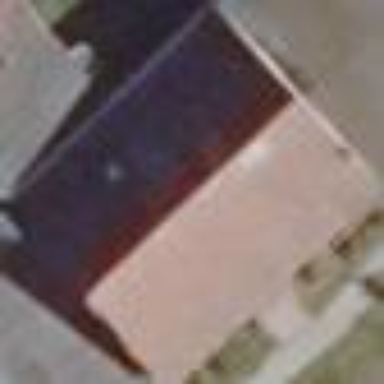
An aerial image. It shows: House with gabled roof oriented along the structure.